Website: apple
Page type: billing-address
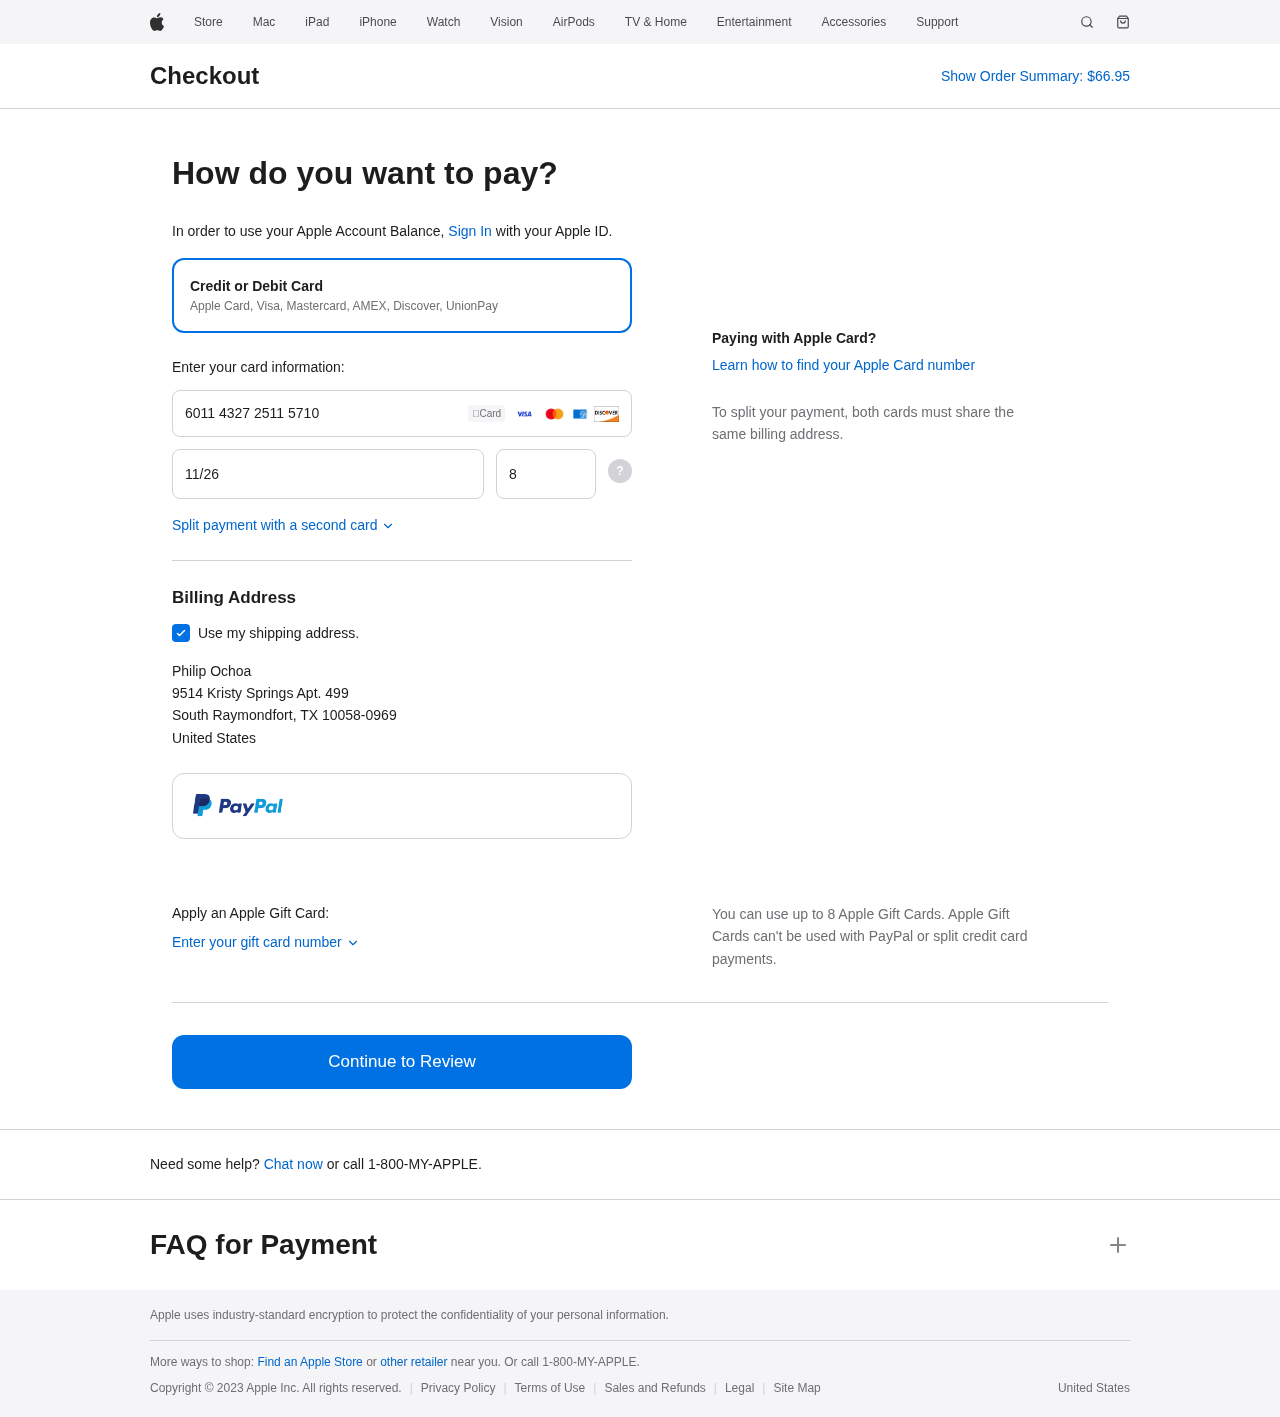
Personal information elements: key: PII_CARD_CVV
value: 814
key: PII_CARD_EXPIRY
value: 11/26
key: PII_CARD_NUMBER
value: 6011 4327 2511 5710
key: PII_CITY
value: South Raymondfort
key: PII_COUNTRY
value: United States
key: PII_FULLNAME
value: Philip Ochoa
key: PII_POSTCODE_FULL
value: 10058-0969
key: PII_STATE_ABBR
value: TX
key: PII_STREET
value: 9514 Kristy Springs Apt. 499
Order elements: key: ORDER_TOTAL
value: $66.95